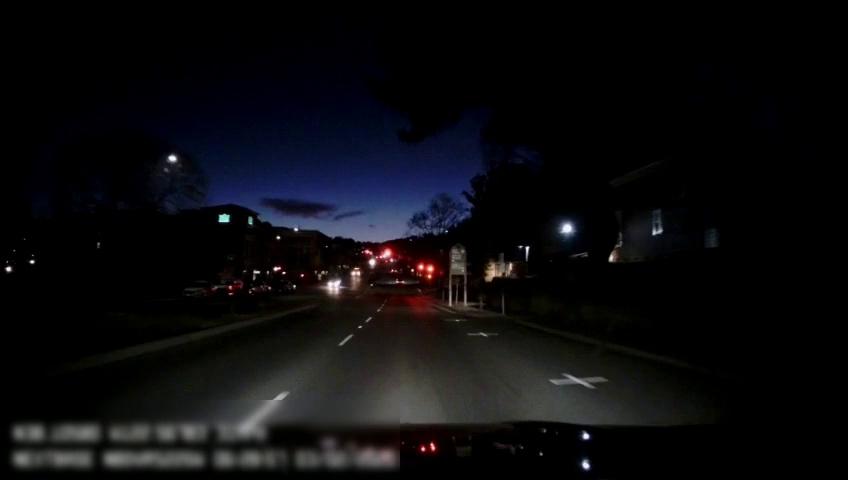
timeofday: Night
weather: Cloudy
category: Drivable Space
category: Drivable Space
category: Vehicles | Car
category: Vehicles | Truck
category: Vehicles | Car
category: Vehicles | Van
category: Vehicles | Car
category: Vehicles | Car
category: Lanes | Current Lane